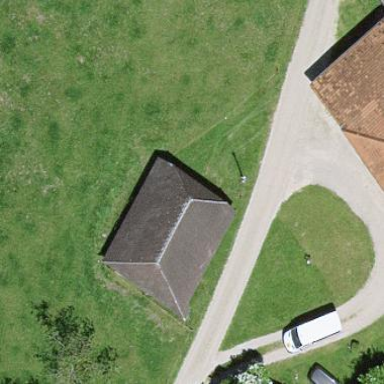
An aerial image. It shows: Shed building.